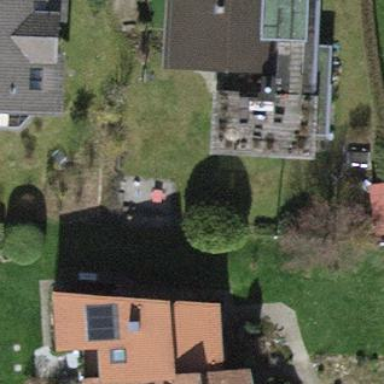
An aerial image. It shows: Detached building with tiled roof.